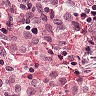
Metastatic tissue present: no